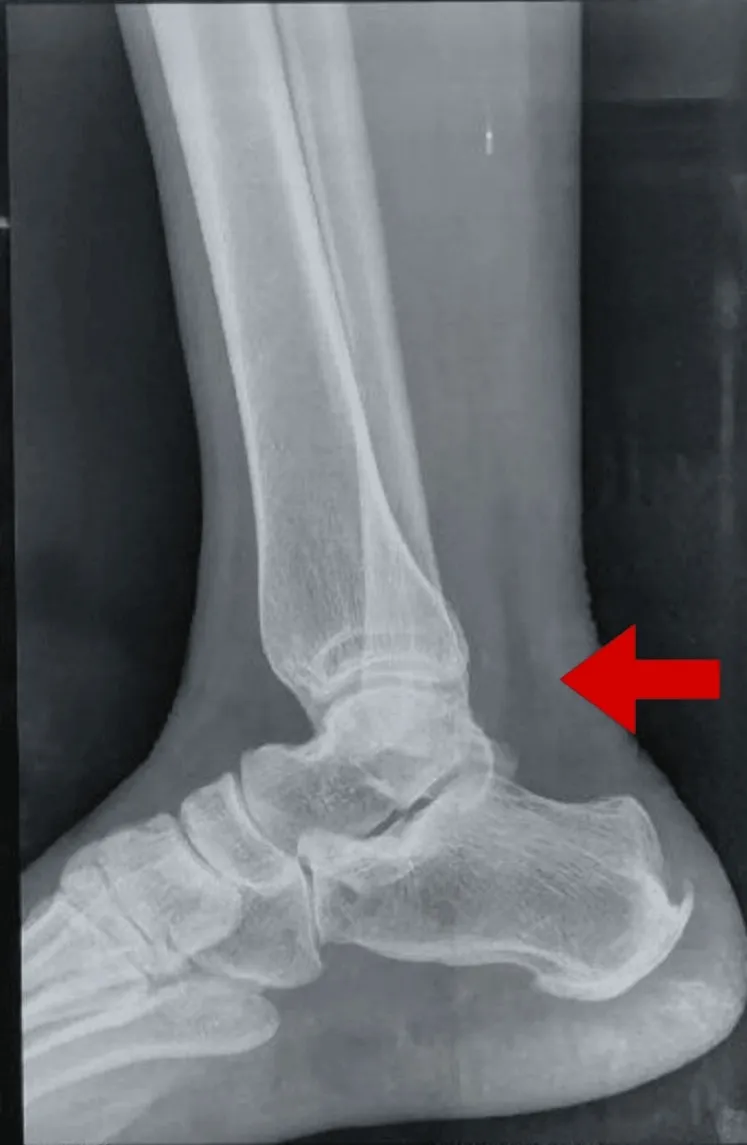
X-ray evidence of injury over the Achilles tendon (red arrow).
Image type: radiology (x_ray)